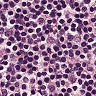
Metastatic tissue present: no